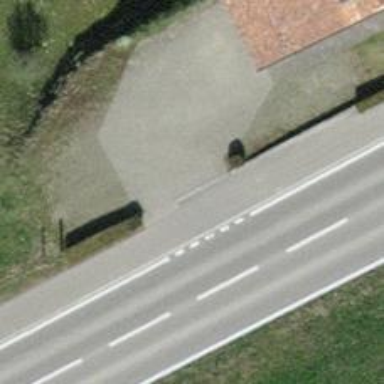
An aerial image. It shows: Hedge barrier.